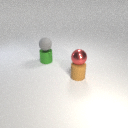
small green metal cylinder to the left of small brown rubber cylinder